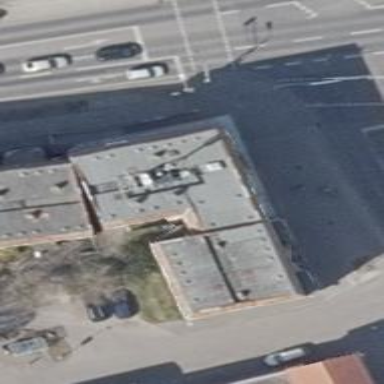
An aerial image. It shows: Café.